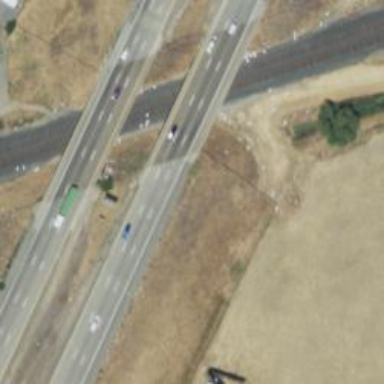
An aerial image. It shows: Motorway.